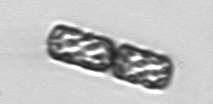
Label: Dactyliosolen_fragilissimus